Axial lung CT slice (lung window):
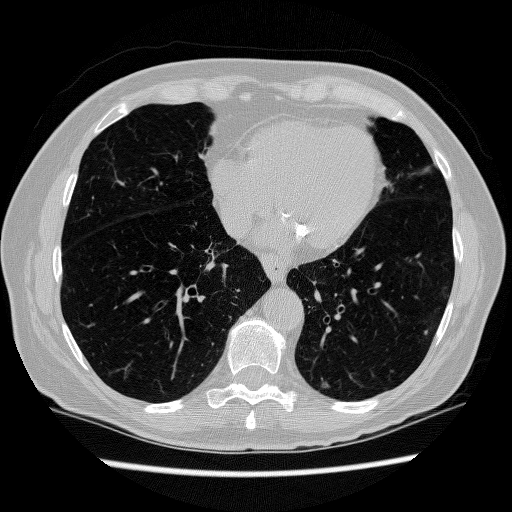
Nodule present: yes
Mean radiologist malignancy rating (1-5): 3